Brain MRI, t2w sequence, axial 2D slice.
Patient: age 33, sex F, weight 95 kg, height 1.95 m
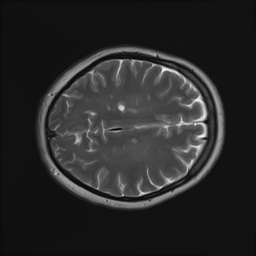